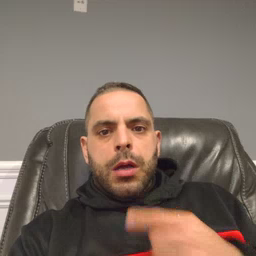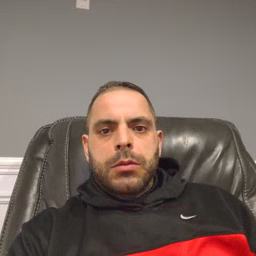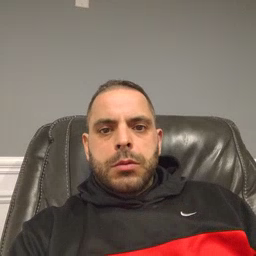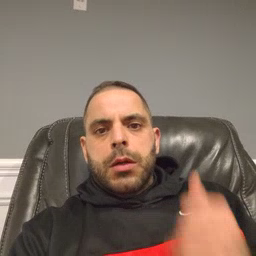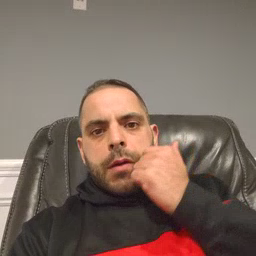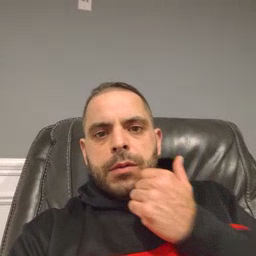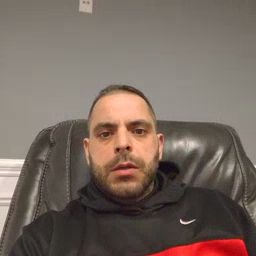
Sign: every